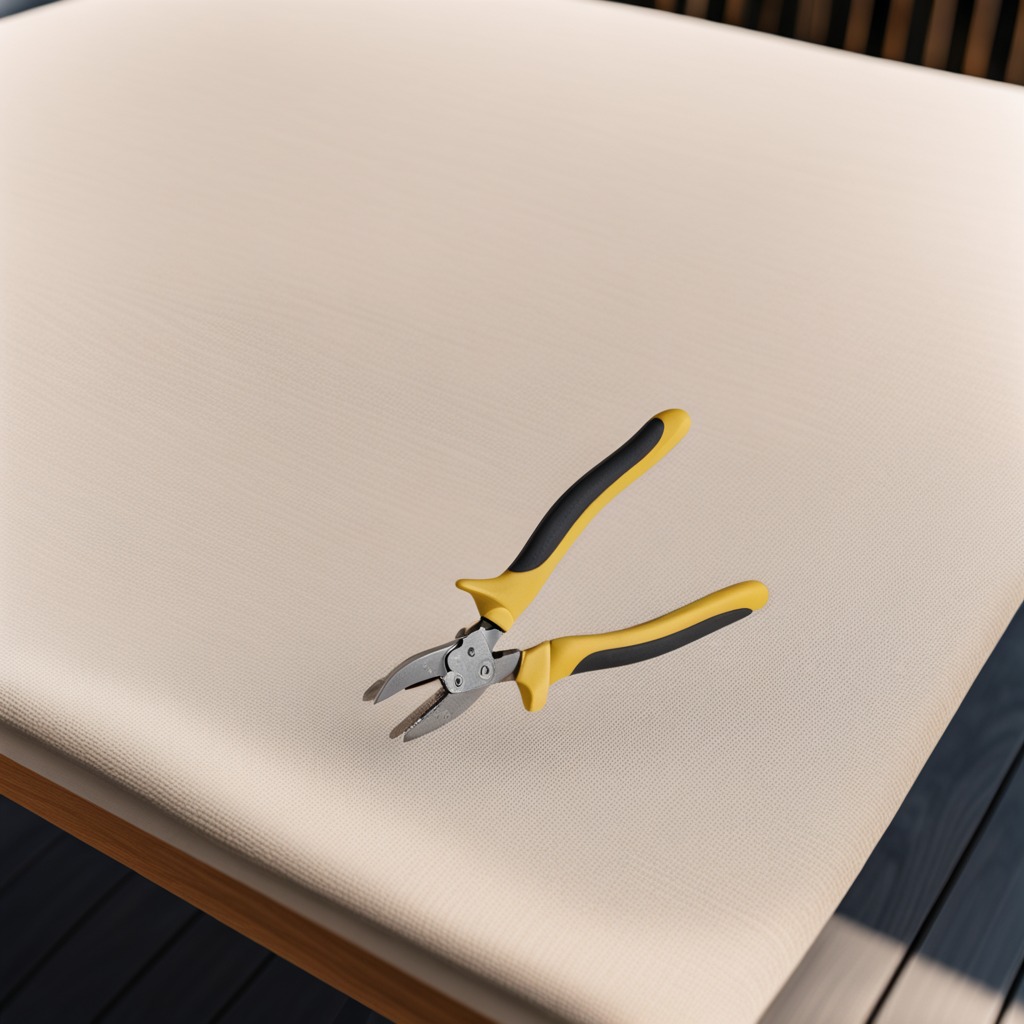
A plier lying on a wooden table in an outdoor workshop during daytime bright natural light soft shadows worn but beneath the cloth